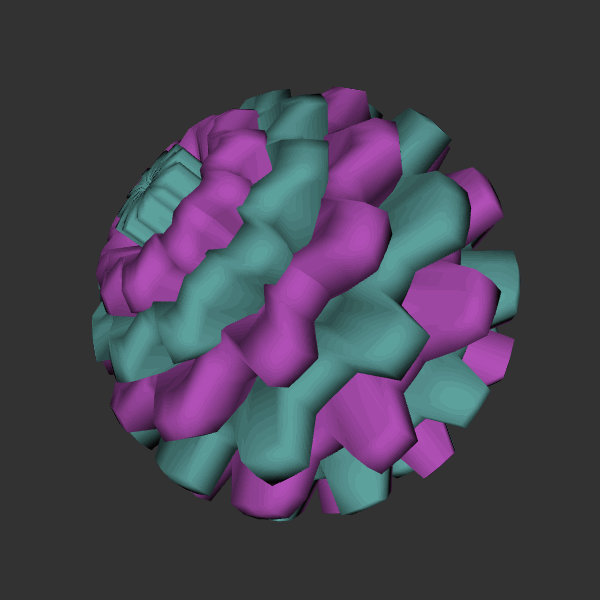
Background: dark